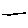
Label: line